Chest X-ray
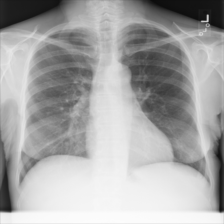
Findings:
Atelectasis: negative
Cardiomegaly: negative
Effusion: negative
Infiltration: negative
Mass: negative
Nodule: negative
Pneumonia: negative
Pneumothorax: negative
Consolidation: negative
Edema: negative
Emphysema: negative
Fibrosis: negative
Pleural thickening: negative
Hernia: negative